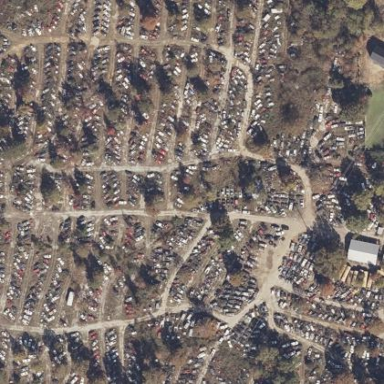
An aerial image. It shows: Scrap yard situated in industrial area.